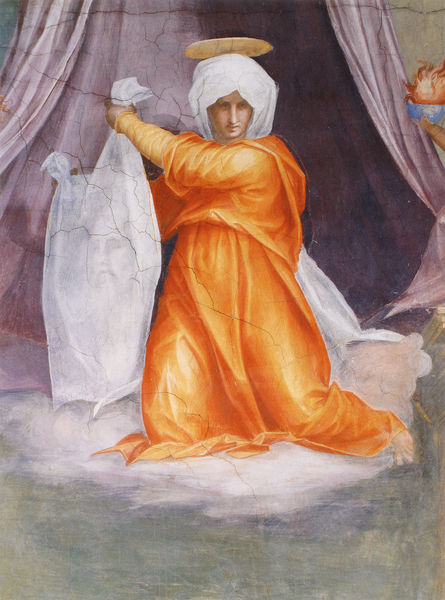
Titel: Veronika mit dem Schweißtuch
Künstler: Pontormo
Standort: Florenz, S. Maria Novella (EU - I - Toskana)
Schlagwörter: blau, feuer, fuß, gemälde, weiß, frau, grau, orange, tuch, wolke, haube, gesicht, schale, vorhang, gewand, gold, renaissance, italien, lila, violett, kopftuch, zehen, zeigen, flamme, brennen, knien, heiligenschein, christus, jesus, baldachin, heilige, fresko, veronika, zelt, glorie, schweisstuch, vera icon, feuerschale